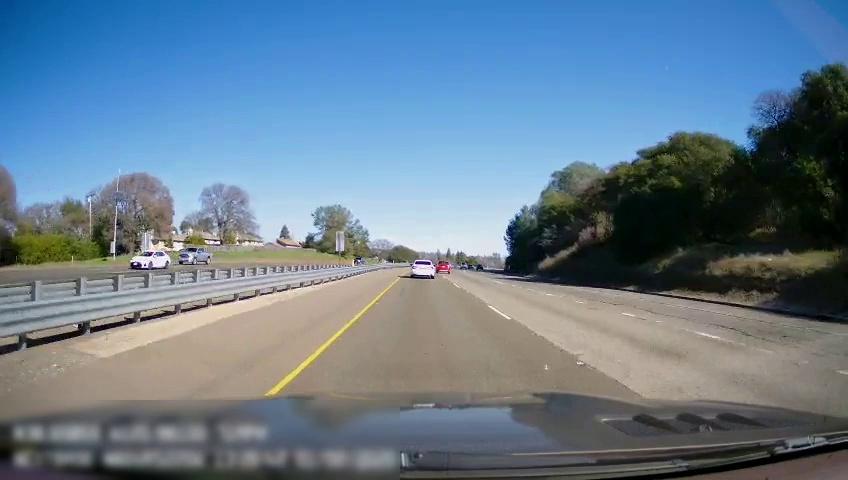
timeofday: Day
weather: Sunny
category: Drivable Space
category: Drivable Space
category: Vehicles | Car
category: Vehicles | Car
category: Vehicles | Car
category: Vehicles | SUV
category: Vehicles | SUV
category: Lanes | Current Lane
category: Lanes | Current Lane
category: Lanes | Alternate Lane